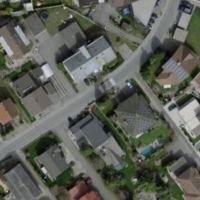
EUNIS habitat code: 54
Species observed at this site:
Filipendula ulmaria